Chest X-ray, AP view. Patient: 60 years old, sex M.
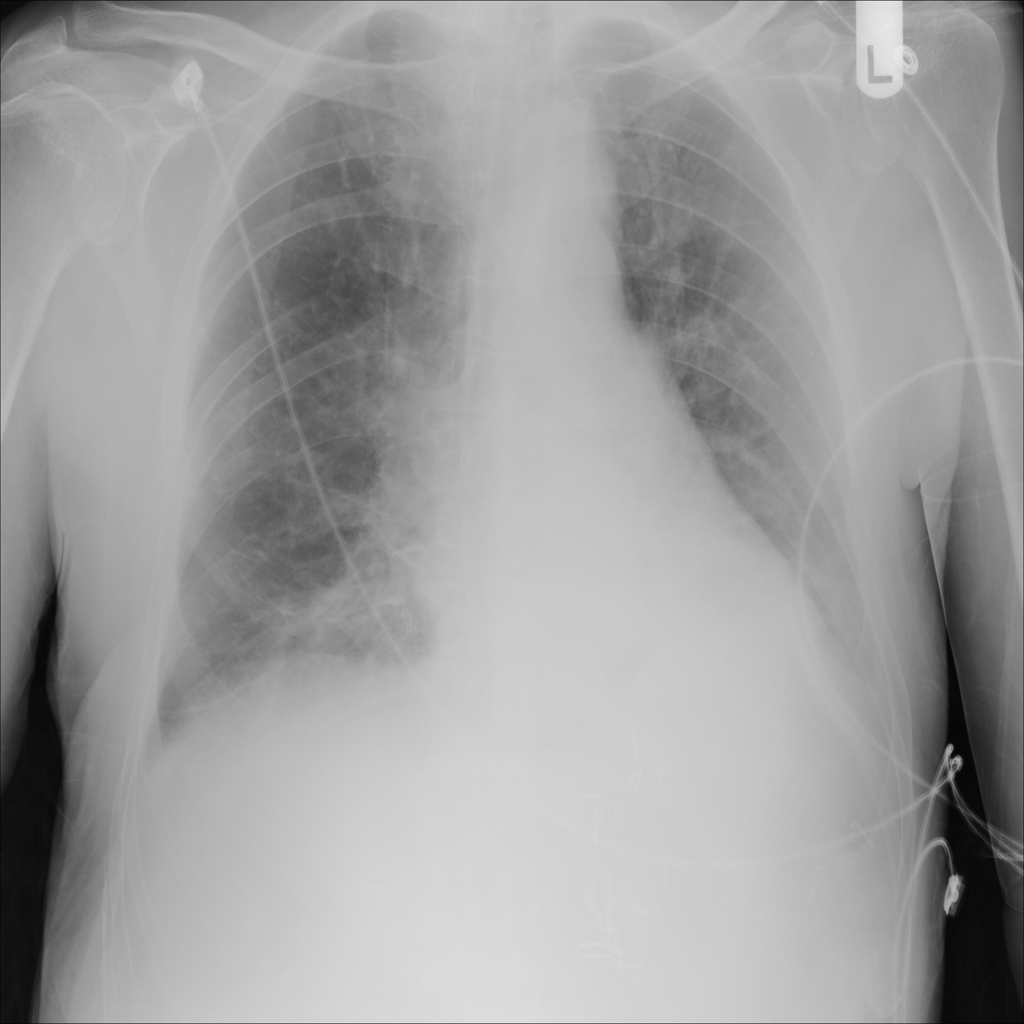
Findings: Atelectasis, Effusion